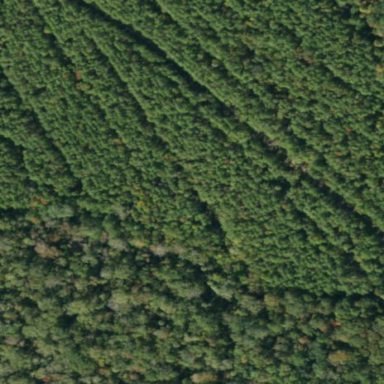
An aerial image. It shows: Forest area dominated by needle-leaved trees.